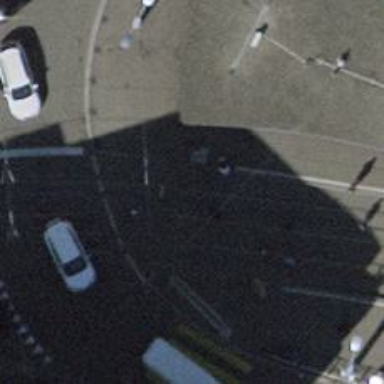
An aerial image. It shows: Tram stop with stop position for public transport.